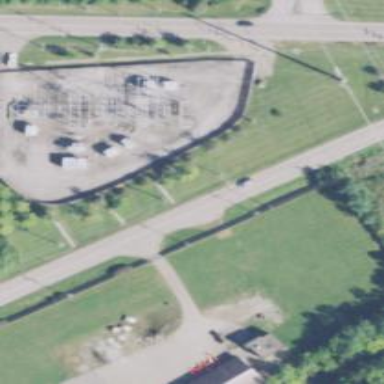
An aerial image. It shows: Distribution level power substation enclosed by fence.